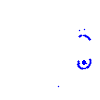
Particle: kaon